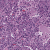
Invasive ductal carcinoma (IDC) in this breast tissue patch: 1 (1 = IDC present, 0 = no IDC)